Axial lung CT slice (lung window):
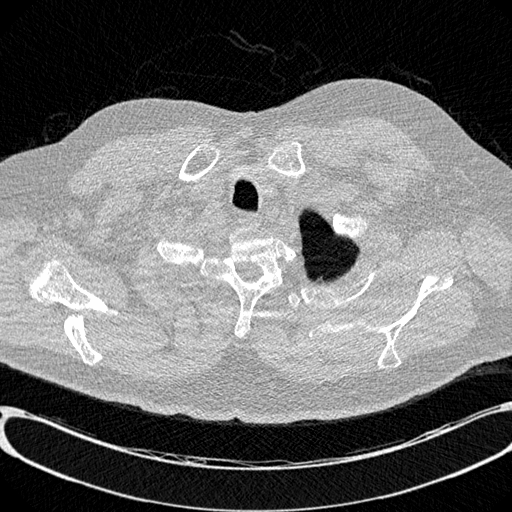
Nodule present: no